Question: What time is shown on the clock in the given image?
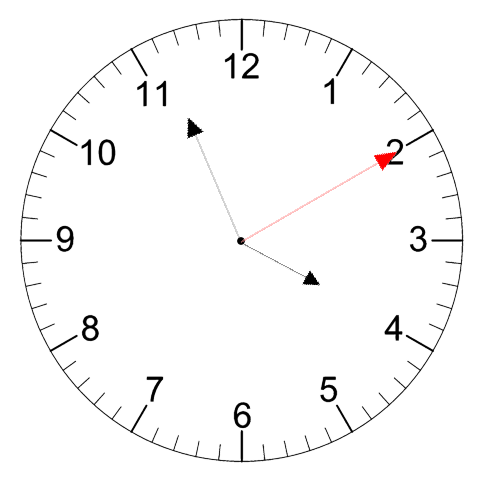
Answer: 03:56:10